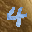
Label: 4